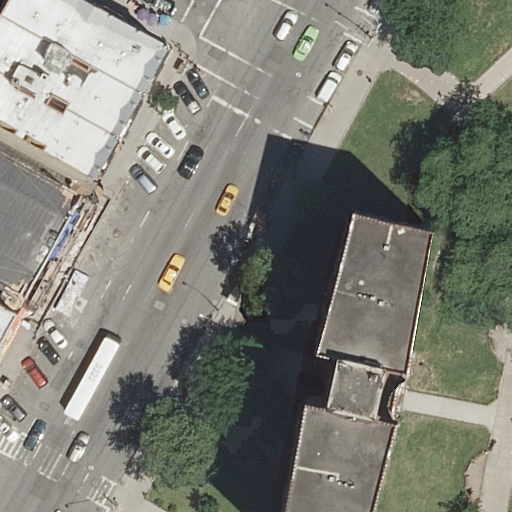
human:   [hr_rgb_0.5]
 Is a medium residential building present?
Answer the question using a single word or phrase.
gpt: yes

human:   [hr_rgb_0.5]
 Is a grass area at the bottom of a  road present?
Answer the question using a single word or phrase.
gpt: yes

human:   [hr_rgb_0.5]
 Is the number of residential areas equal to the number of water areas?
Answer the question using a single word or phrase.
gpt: no

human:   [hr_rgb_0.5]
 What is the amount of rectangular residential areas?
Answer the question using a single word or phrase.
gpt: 0

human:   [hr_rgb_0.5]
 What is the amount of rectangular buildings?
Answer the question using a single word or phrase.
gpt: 7

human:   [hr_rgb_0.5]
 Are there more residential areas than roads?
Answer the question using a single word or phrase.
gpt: no

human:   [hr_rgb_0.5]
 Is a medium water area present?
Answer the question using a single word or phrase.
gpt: no

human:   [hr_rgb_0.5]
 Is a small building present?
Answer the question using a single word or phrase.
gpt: yes

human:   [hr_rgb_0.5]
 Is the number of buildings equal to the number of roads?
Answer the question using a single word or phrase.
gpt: no

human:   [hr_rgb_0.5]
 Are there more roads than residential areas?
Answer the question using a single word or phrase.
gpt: yes

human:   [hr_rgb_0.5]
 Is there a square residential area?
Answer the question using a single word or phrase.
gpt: no

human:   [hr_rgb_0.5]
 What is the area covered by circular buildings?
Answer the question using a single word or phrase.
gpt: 0m2

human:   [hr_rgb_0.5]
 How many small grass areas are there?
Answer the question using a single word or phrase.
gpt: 0

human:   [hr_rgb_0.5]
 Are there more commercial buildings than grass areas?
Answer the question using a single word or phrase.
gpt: no

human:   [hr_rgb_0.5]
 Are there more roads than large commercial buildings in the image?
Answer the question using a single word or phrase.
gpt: yes

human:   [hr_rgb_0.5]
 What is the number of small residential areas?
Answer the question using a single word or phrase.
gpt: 0

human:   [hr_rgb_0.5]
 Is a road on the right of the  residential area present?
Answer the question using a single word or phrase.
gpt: no

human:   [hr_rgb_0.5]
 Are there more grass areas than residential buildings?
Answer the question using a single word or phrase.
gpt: no

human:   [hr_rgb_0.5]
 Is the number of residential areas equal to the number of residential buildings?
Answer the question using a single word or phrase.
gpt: no

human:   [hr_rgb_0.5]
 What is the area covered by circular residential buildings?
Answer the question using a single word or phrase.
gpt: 0m2

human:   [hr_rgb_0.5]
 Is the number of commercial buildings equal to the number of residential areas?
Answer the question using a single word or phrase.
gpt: no

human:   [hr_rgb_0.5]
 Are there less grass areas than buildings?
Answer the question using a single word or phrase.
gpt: yes

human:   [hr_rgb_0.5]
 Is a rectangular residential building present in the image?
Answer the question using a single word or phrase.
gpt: yes

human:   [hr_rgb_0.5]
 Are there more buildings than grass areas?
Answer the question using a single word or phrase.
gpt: yes

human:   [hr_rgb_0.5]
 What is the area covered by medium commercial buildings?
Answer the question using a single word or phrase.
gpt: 0m2

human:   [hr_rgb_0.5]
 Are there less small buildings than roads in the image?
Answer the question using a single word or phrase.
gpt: yes

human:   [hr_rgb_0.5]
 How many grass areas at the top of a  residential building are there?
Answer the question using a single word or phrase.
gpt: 0

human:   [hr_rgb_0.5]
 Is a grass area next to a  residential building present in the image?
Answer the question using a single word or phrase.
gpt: yes

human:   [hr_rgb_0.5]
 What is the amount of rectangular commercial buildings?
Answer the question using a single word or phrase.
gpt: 0

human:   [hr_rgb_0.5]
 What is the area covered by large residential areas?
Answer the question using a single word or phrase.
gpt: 3538m2

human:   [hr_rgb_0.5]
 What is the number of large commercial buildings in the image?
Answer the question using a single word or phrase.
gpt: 0

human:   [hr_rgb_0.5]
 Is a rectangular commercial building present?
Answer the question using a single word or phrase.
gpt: no

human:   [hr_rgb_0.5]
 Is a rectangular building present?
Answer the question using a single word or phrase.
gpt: yes

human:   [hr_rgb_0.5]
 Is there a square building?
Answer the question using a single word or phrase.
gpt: no

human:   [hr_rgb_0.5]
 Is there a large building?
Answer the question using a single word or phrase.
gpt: yes

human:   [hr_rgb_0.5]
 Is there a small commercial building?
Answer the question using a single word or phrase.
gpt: no